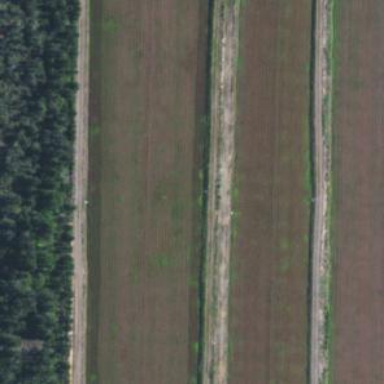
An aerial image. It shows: Farmland with cranberries as the main crop.